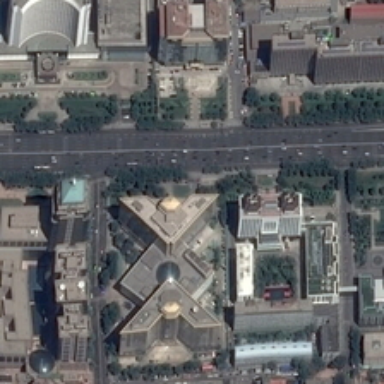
Tall buildings are on both sides of the road .